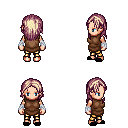
a pixel art fantasy rpg character, female body template, human, light skin, brown tunic, gold greaves, white blonde long hairstyle, white cloth bandages, black slippers, four views (front, back, left, right), 2x2 character sprite sheet, small pixel art, hard edges, no anti-aliasing